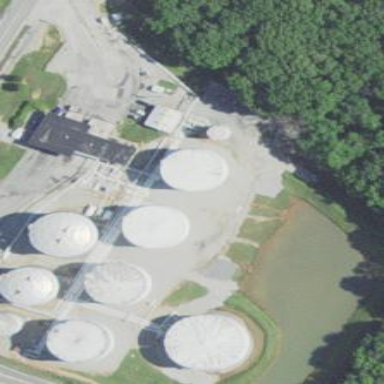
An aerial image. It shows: Industrial area designated as petroleum terminal.